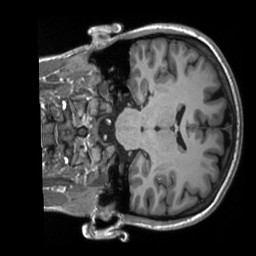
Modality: T1w
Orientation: coronal
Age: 28
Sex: female
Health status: ill
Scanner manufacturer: siemens
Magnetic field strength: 3 T
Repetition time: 2.3 s
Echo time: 0.00232 s